Field crop: tomato
Growth stage: 1
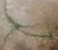
Species: cyperus